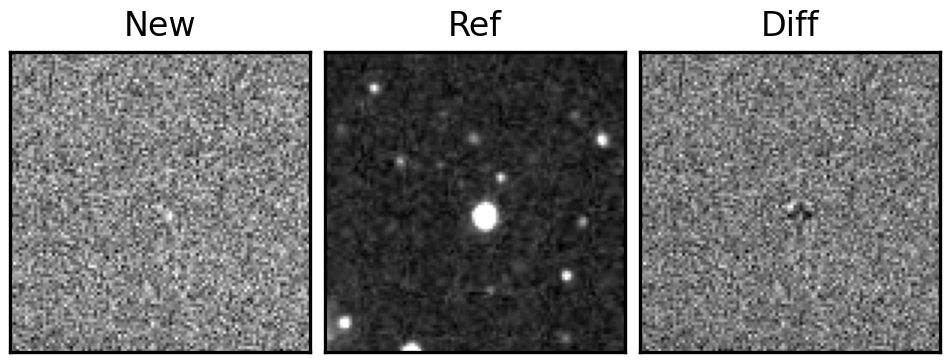
Label: bogus